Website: lowes
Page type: customer-info-address
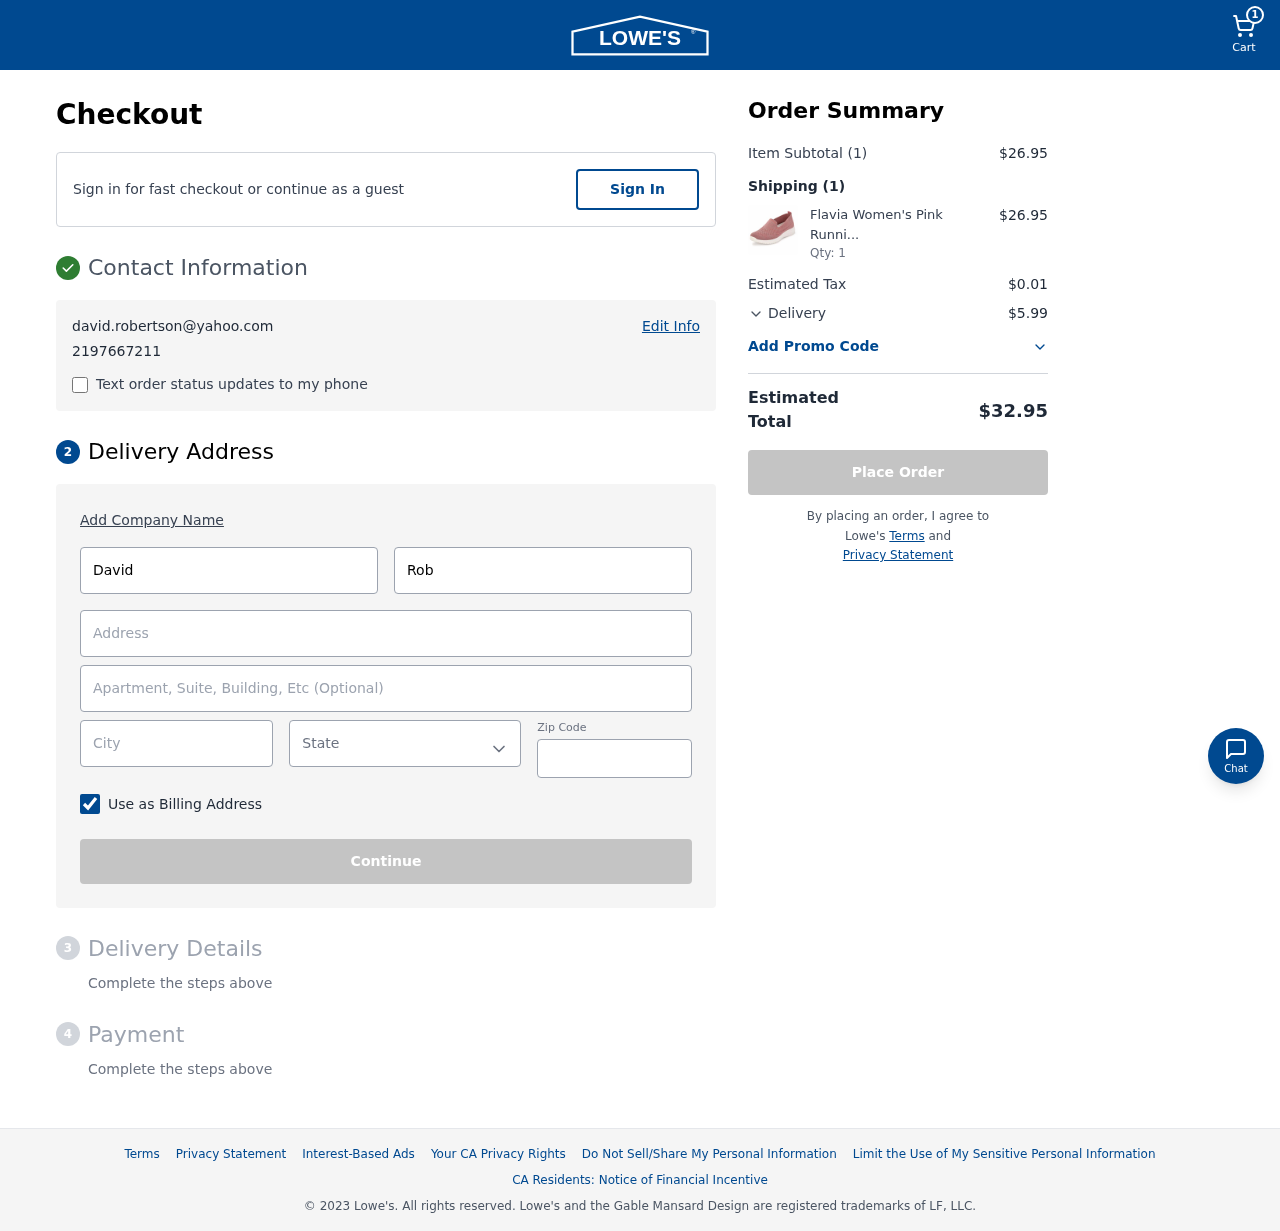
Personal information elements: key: PII_CITY
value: South Hollyberg
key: PII_EMAIL
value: david.robertson@yahoo.com
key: PII_FIRSTNAME
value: David
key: PII_LASTNAME
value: Robertson
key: PII_PHONE
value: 2197667211
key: PII_POSTCODE
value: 47213
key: PII_STATE
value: Alabama
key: PII_STREET
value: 6384 Stewart Centers
Product elements: key: PRODUCT1_NAME
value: Flavia Women's Pink Running Shoes-5 UK (37 EU) (6 US) (FKT/ST-1904/NVY)
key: PRODUCT1_QUANTITY
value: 1
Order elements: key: ORDER_NUM_ITEMS
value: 1
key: ORDER_SUBTOTAL
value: $26.95
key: ORDER_NUM_ITEMS2
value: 1
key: ORDER_SUBTOTAL2
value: $26.95
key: ORDER_TAX
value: $0.01
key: ORDER_SHIPPING_COST
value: $5.99
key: ORDER_TOTAL
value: $32.95